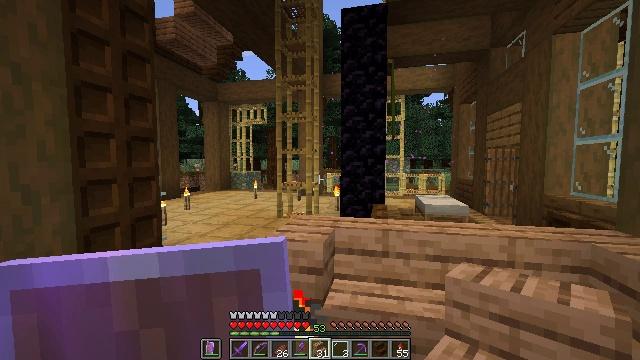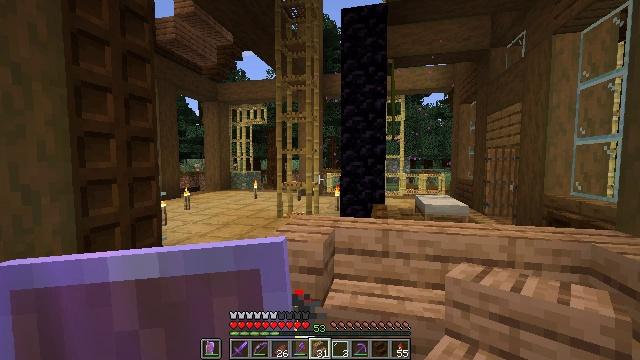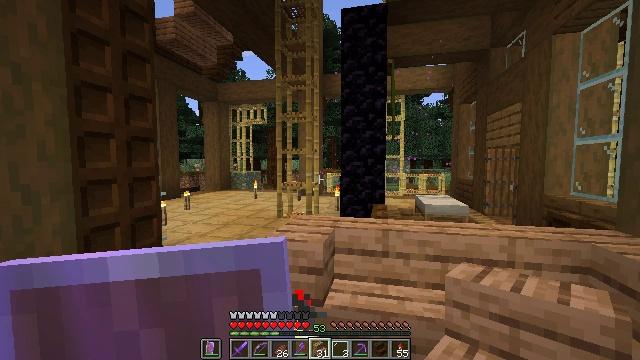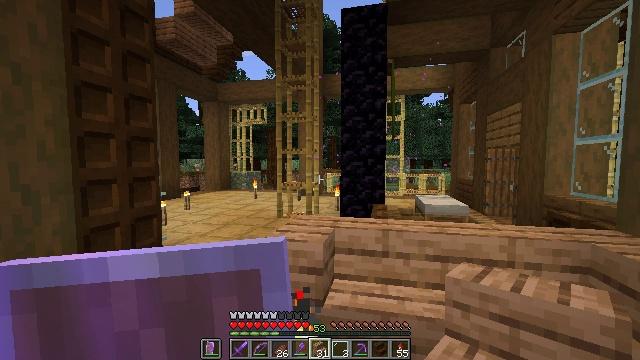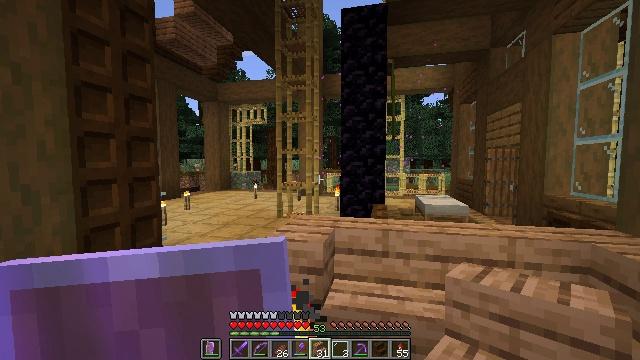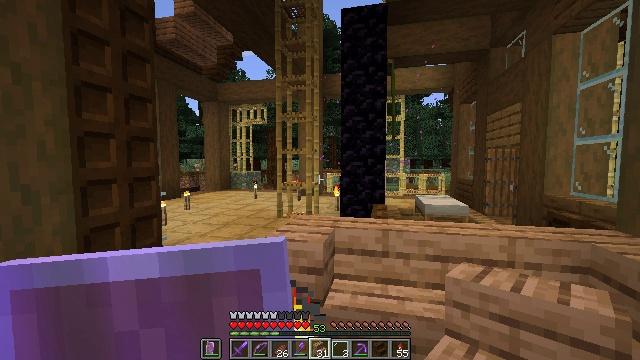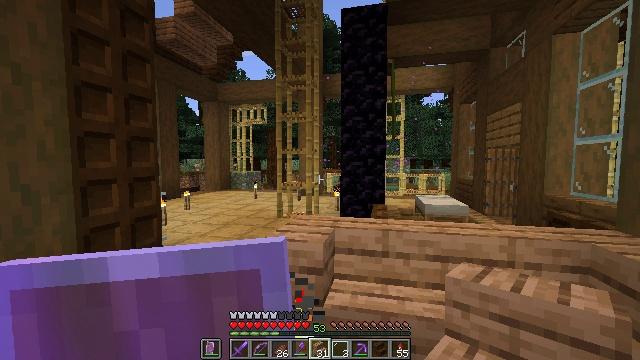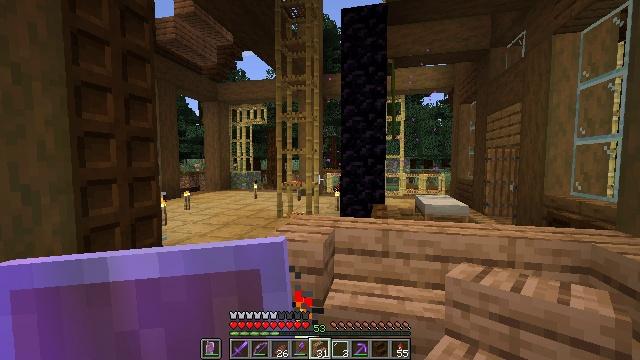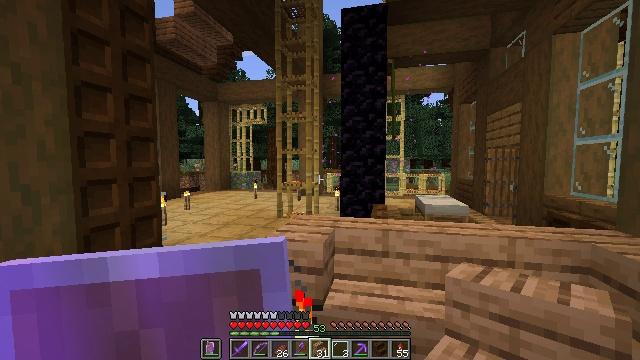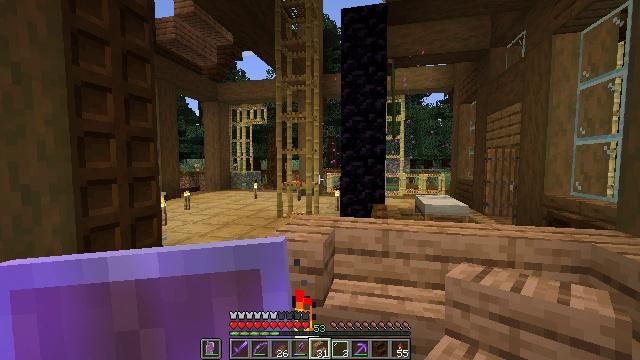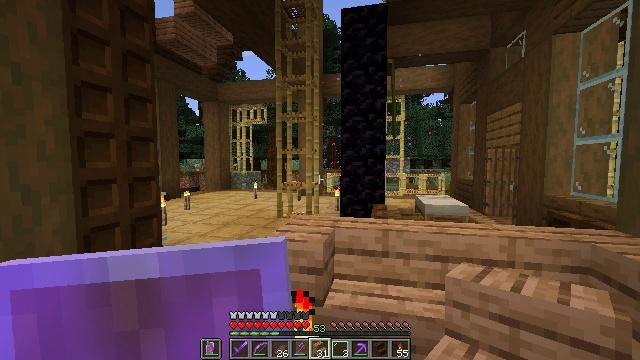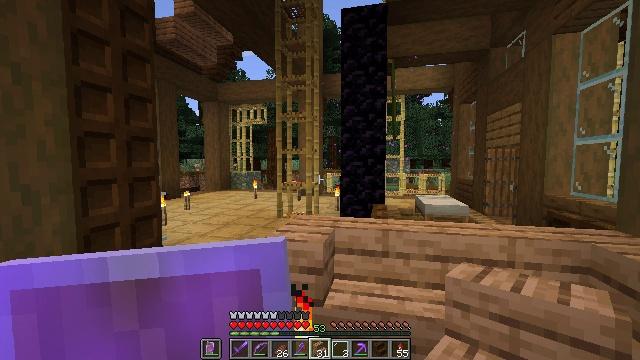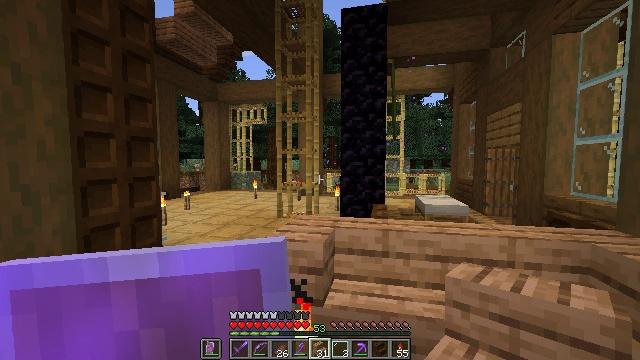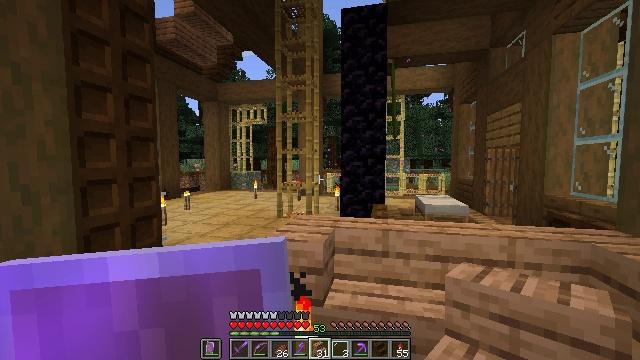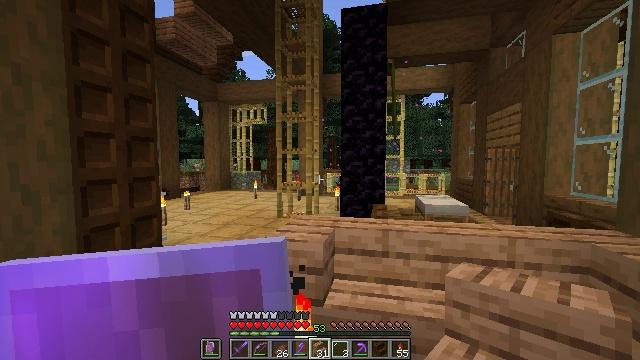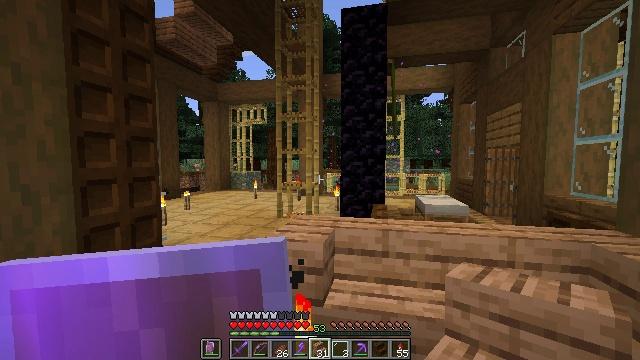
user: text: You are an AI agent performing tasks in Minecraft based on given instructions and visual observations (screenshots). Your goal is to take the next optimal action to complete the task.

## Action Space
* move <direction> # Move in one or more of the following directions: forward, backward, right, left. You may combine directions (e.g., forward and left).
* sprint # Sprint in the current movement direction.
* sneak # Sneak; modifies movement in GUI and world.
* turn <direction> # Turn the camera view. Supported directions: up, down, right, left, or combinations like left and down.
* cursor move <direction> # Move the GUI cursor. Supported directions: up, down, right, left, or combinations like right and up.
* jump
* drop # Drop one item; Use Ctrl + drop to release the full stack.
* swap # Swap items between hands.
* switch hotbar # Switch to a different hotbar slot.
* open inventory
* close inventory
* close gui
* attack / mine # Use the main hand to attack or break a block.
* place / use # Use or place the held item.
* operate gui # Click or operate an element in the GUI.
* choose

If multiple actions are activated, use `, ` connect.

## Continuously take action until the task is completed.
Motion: motion action
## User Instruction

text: Mine the jungle stairs from a structure.
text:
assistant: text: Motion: no_op
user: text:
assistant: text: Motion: no_op
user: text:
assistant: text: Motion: no_op
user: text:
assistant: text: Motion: no_op
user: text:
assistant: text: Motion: no_op
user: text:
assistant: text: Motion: no_op
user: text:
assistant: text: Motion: no_op
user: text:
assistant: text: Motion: no_op
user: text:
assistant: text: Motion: no_op
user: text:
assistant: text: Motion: no_op
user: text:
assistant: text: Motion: no_op
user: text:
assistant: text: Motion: no_op
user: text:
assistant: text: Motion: no_op
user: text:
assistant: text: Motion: no_op
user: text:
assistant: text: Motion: no_op
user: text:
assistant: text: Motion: no_op
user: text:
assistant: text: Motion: no_op
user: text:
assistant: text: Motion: no_op
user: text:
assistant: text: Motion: no_op
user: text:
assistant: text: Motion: no_op
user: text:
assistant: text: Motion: no_op
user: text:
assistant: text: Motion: no_op
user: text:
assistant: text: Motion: no_op
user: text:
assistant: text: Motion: no_op
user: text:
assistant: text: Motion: no_op
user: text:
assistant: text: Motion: no_op
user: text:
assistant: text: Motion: no_op
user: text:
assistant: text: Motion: no_op
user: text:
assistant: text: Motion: no_op
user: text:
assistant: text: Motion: no_op